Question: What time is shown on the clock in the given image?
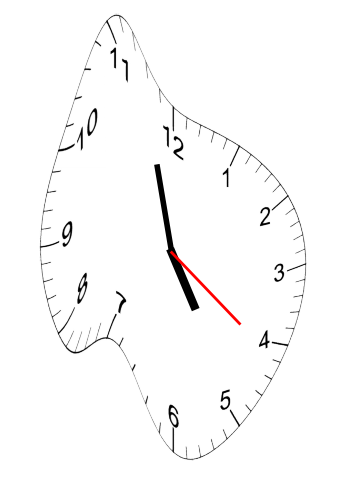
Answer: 04:57:21